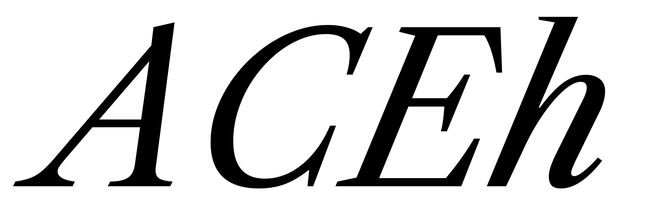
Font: LibreCaslonText-Italic_Italic